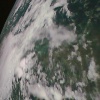
Label: cloud